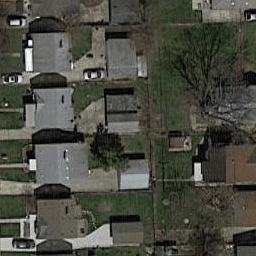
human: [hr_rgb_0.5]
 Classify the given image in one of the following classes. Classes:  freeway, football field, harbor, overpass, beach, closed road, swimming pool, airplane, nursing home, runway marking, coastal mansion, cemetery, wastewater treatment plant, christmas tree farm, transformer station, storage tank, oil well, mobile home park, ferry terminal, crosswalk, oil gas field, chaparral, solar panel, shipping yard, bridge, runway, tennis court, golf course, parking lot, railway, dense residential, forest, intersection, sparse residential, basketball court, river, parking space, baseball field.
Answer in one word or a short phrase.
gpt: dense residential